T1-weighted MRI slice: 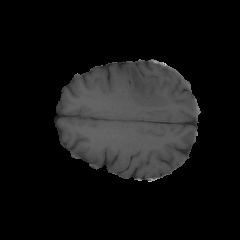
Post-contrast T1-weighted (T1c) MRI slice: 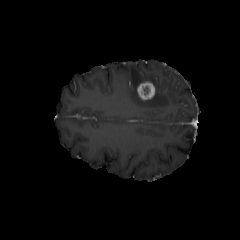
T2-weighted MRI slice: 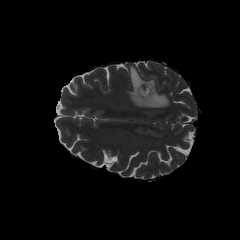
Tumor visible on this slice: yes